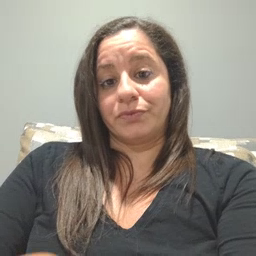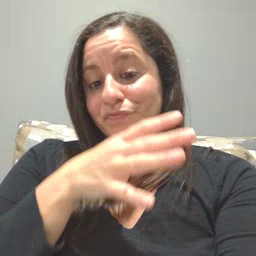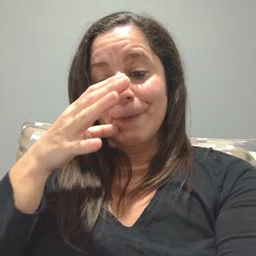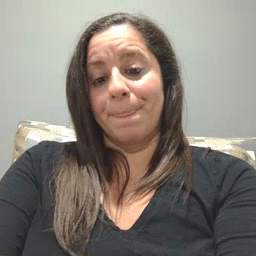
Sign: farm